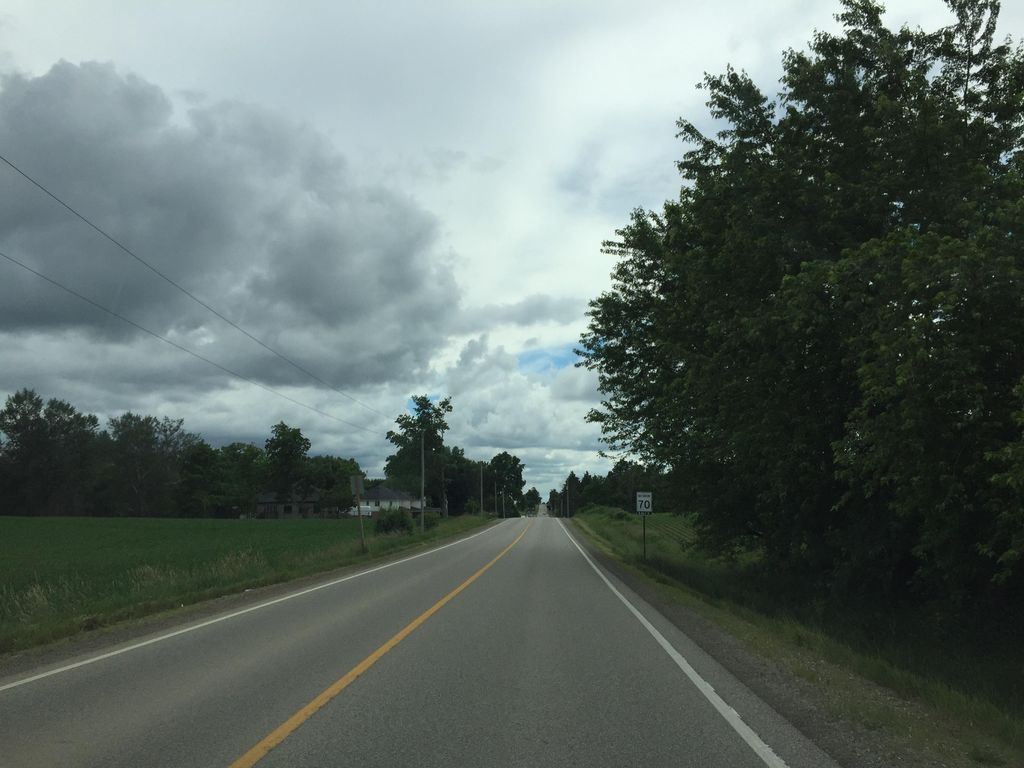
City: kitchener-waterloo